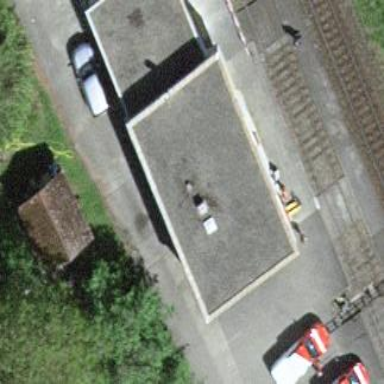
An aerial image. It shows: Train station building.